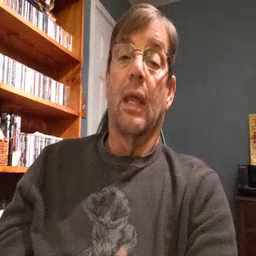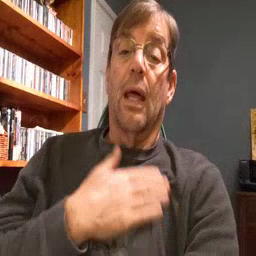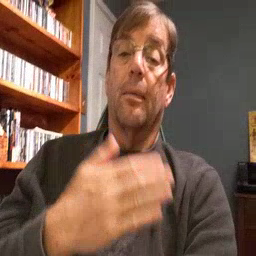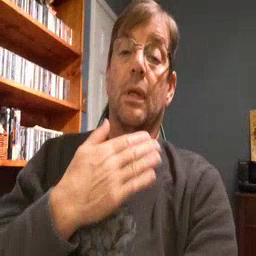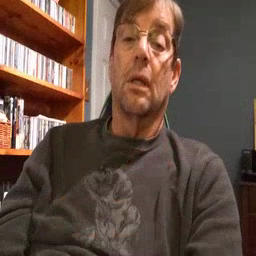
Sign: happy